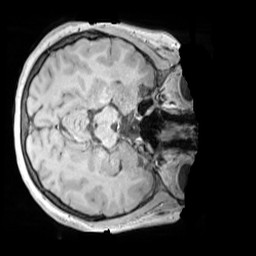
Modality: MP2RAGE
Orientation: axial
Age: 10
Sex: female
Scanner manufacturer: siemens
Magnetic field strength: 3 T
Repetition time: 4 s
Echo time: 0.00303 s